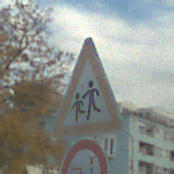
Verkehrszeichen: KinderRechts
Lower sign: VerbotUeberholenEinspurigeFahrzeuge
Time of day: MorningAfternoon
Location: Outdoor (Urban)
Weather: PartlyCloudy
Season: NotSpecified
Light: Natural